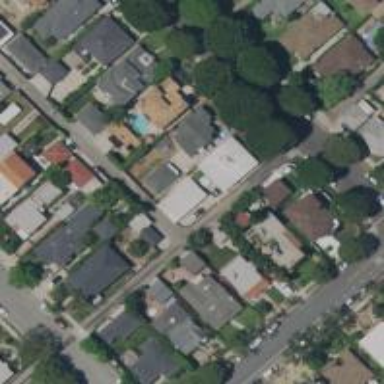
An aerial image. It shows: Residential alley used as service road.